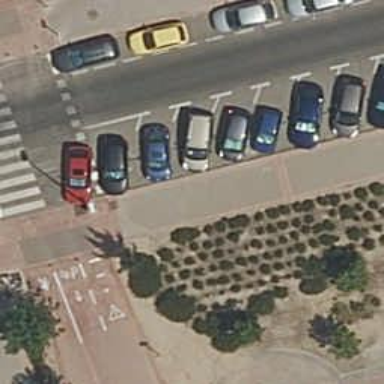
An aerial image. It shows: Footway made of paving stones.